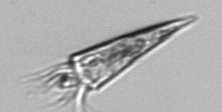
Label: Strombidium_tintinnodes